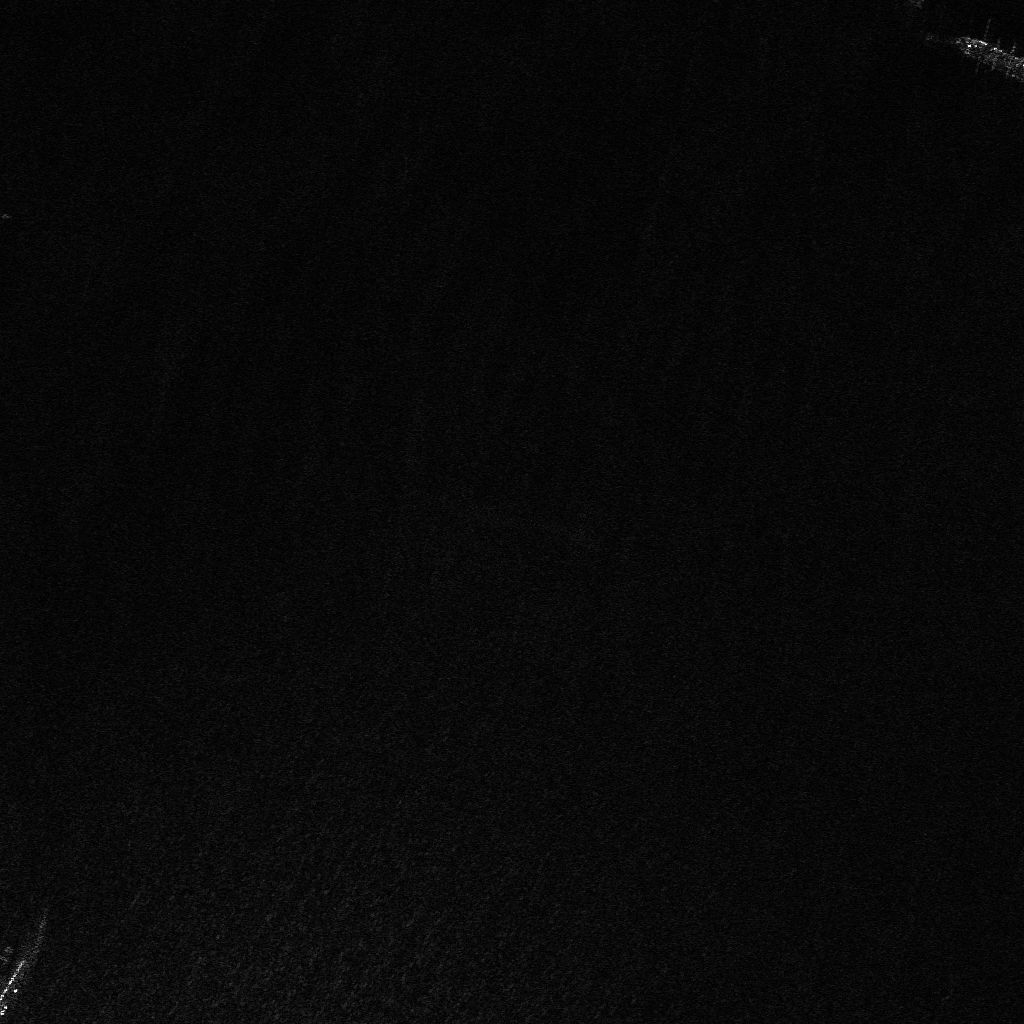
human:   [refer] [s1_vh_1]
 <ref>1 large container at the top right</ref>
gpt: <box>[[92, 3, 99, 6, 23]]</box>